Field crop: maize
Growth stage: 2
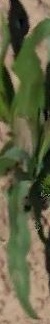
Species: maize